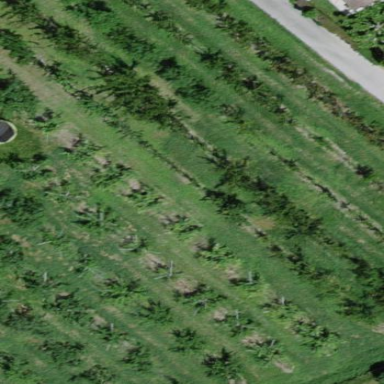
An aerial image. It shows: Orchard.